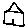
Label: house